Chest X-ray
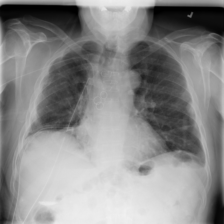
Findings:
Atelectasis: positive
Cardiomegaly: negative
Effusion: positive
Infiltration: negative
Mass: negative
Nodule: negative
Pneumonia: negative
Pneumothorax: negative
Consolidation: negative
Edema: negative
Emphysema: negative
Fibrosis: negative
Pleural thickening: negative
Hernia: negative